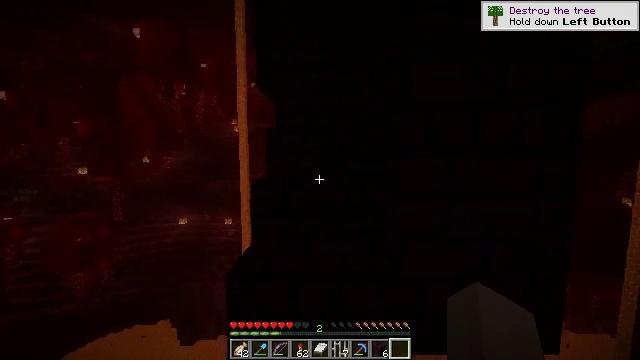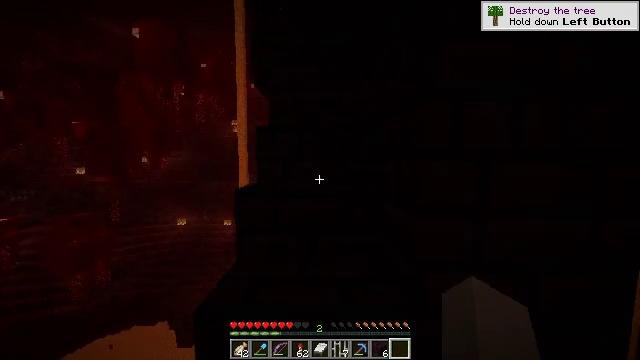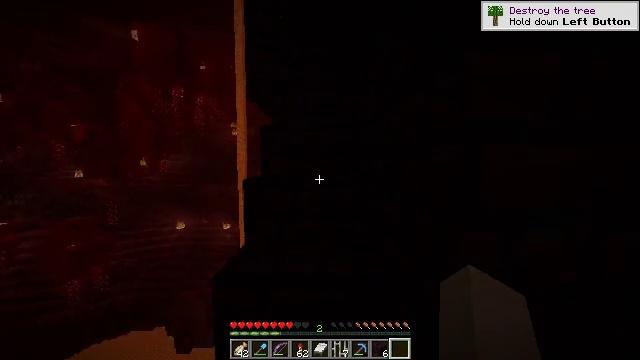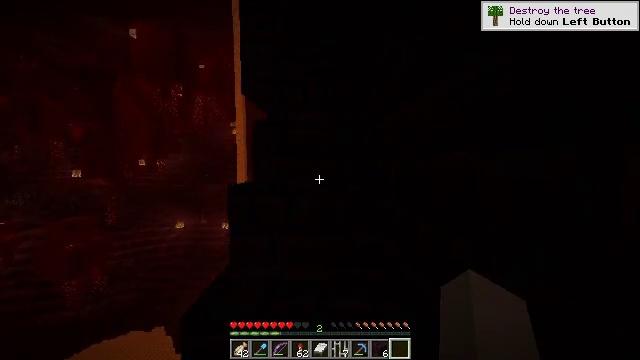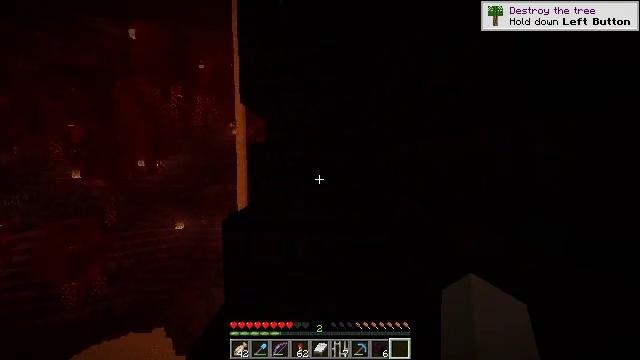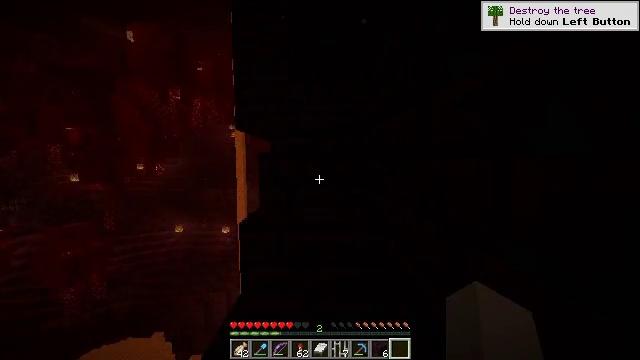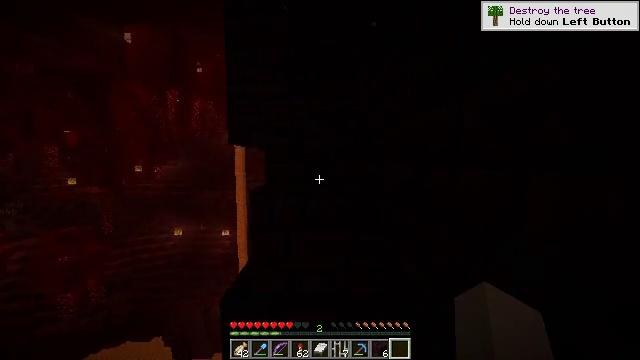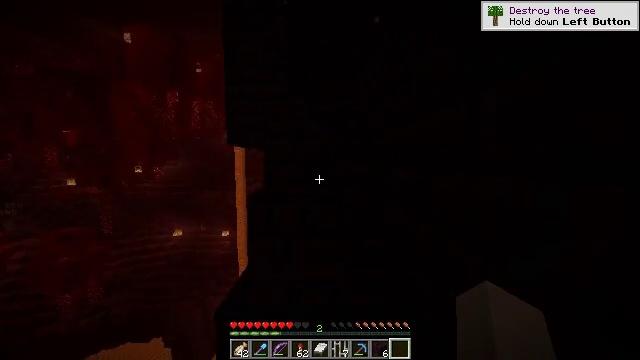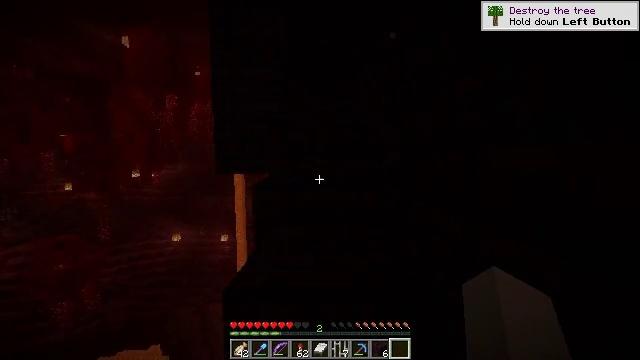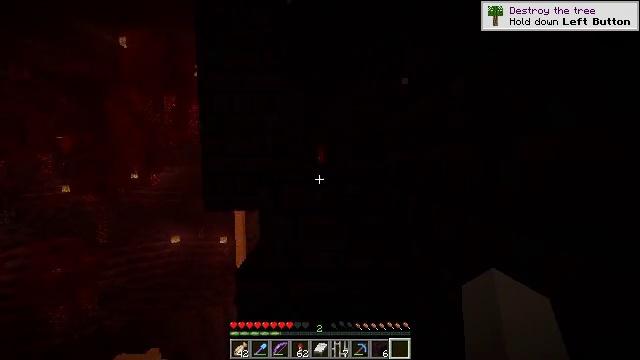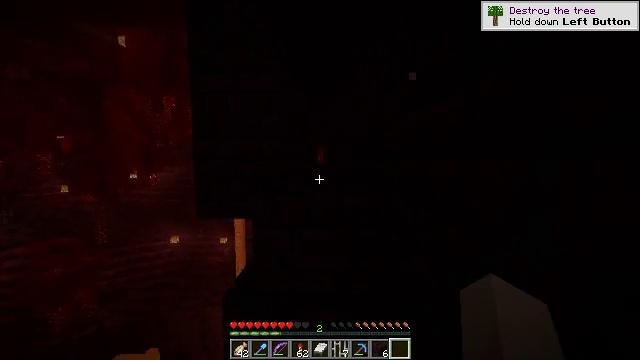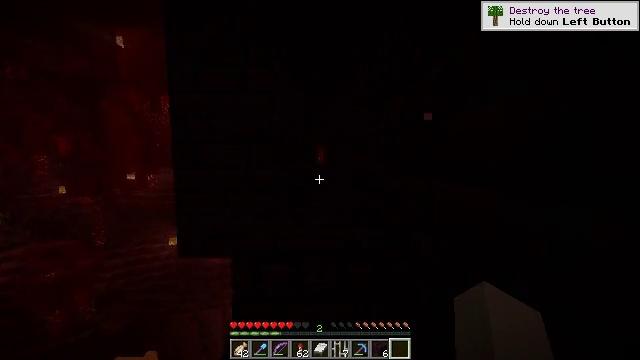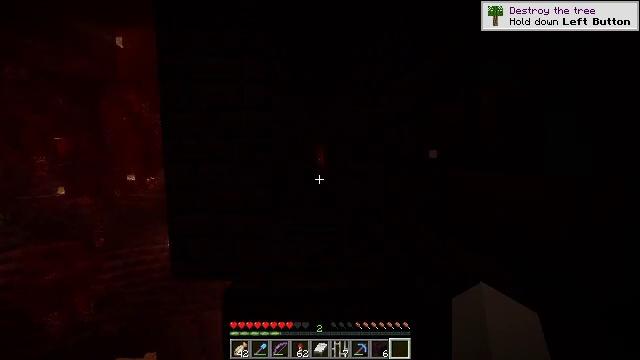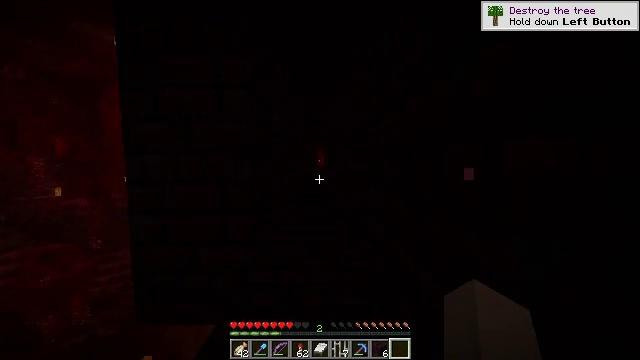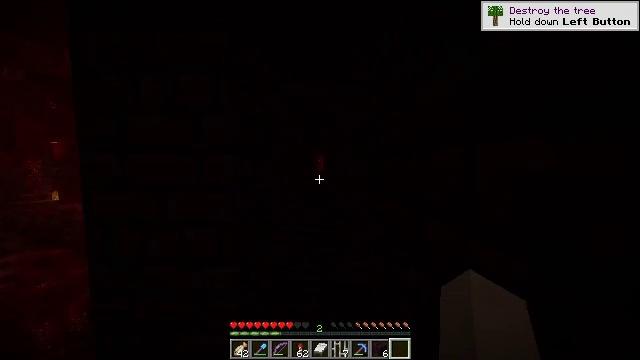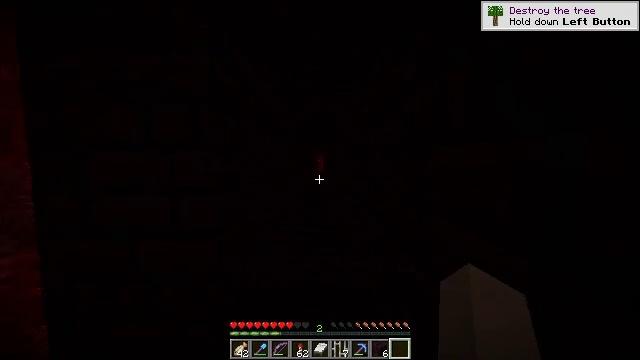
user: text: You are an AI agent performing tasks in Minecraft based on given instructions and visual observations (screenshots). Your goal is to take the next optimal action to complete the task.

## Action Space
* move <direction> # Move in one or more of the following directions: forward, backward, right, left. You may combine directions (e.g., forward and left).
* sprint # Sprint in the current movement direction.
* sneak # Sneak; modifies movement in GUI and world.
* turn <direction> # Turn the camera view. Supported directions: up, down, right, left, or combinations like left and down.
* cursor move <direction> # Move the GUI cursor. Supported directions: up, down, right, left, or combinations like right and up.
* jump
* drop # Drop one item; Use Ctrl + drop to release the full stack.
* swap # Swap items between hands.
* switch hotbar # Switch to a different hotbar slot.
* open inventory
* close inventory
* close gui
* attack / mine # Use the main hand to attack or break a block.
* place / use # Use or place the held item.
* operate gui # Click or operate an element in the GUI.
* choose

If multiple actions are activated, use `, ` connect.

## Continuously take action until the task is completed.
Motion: motion action
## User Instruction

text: Open a crafting table and craft a nether brick slab.
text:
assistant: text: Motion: move forward
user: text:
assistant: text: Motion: move forward
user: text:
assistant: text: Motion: move forward
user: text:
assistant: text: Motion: move forward
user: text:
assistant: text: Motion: move forward
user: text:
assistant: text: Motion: move forward
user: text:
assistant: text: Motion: move forward
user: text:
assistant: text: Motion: move forward
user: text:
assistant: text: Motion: move forward
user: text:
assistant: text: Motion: move forward
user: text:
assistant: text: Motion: move forward
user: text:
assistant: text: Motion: move forward
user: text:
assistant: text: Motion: move forward
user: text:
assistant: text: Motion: move forward
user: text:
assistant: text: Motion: move forward
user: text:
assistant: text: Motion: move forward
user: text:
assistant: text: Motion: move forward
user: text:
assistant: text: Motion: move forward
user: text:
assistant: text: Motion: move forward
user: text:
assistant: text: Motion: move forward
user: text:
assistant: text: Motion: move forward
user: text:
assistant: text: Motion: move forward
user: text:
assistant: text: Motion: move forward
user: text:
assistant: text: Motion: move forward
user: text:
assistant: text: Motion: move forward
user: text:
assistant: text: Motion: move forward
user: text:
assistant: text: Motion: move forward
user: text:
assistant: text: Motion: move forward
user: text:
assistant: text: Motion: move forward
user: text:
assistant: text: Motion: move forward